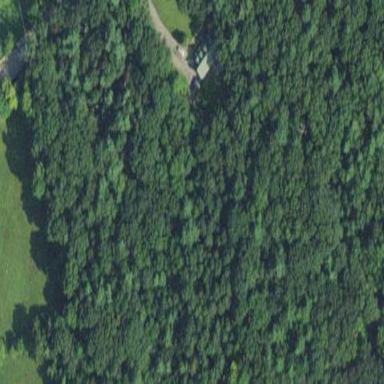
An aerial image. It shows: Mixed woodland area with various types of leaves.